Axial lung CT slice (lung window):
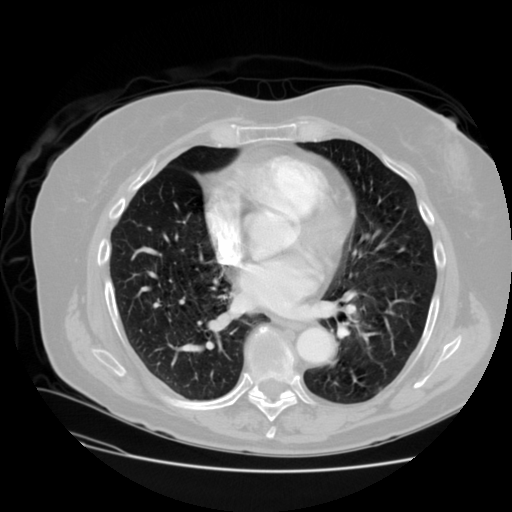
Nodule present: no